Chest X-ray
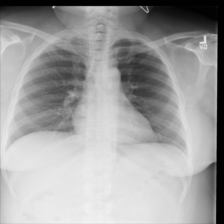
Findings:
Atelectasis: negative
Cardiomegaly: negative
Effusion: negative
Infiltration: negative
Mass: negative
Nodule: negative
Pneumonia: negative
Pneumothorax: negative
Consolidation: negative
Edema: negative
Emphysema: negative
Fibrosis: negative
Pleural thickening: negative
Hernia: negative